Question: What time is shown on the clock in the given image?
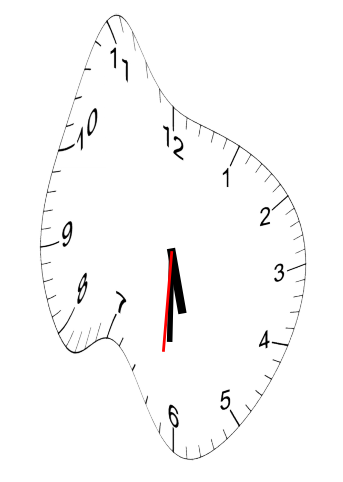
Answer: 05:30:31